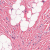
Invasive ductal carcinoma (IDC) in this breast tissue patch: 0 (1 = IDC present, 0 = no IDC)